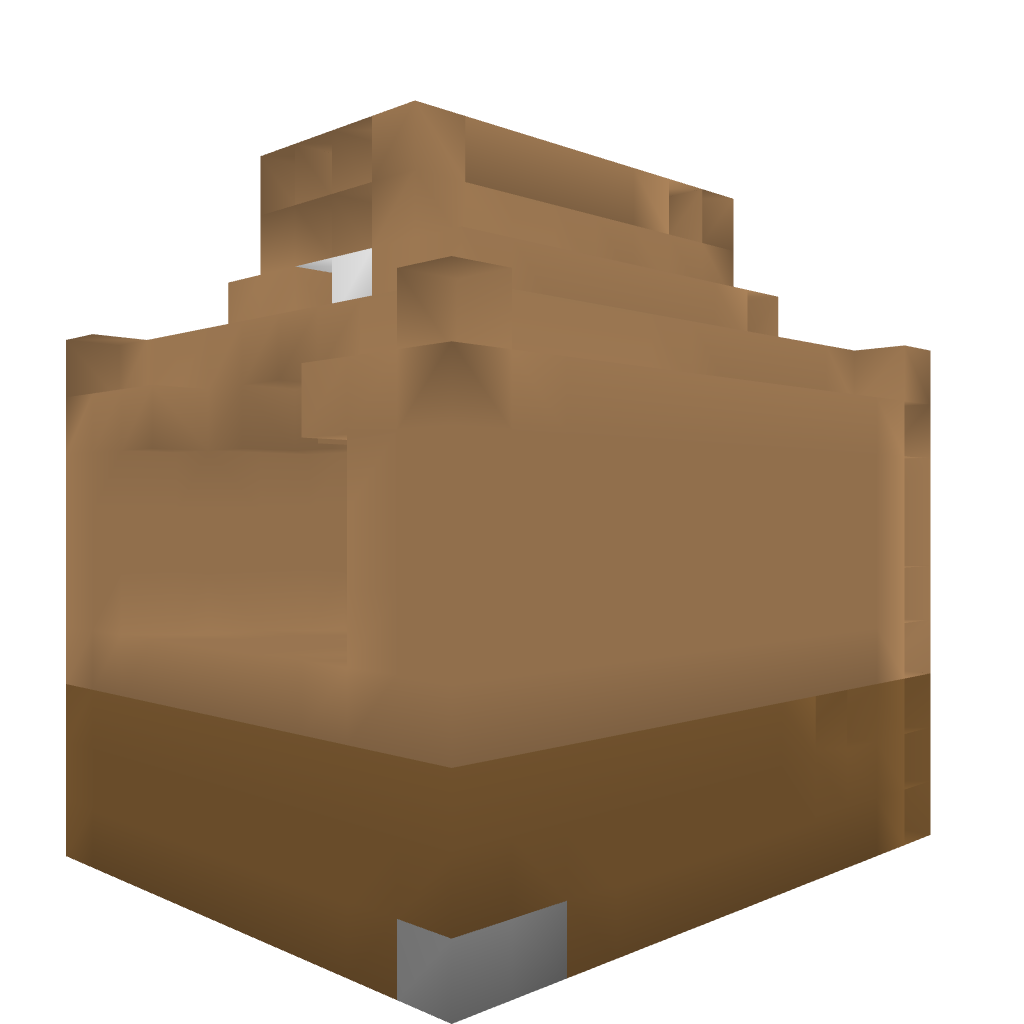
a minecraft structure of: Cannon bad low quality